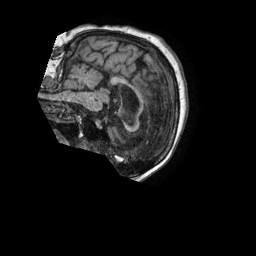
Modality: T1w
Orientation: sagittal
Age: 84
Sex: female
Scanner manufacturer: philips
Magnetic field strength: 1.5 T
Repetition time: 0.007098 s
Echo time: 0.003213 s